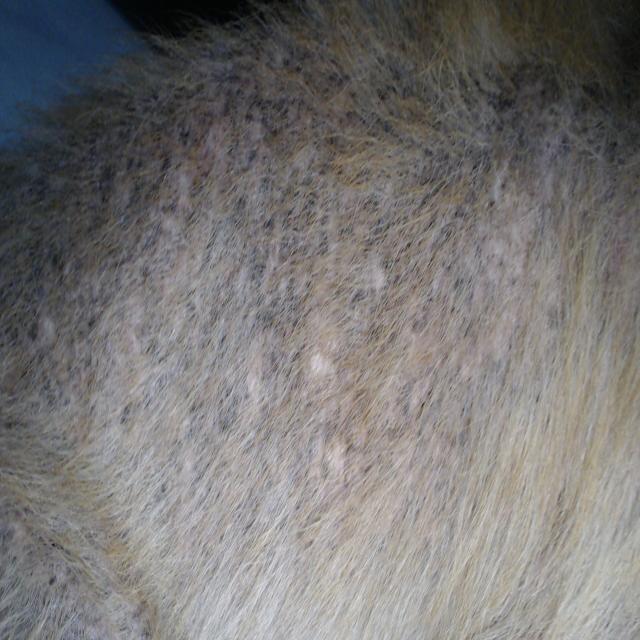
Canine demodicosis (Demodex mange) — caused by Demodex canis mites. Presents with alopecia, follicular papules, pustules, and comedones. Often localized on face and forelimbs.